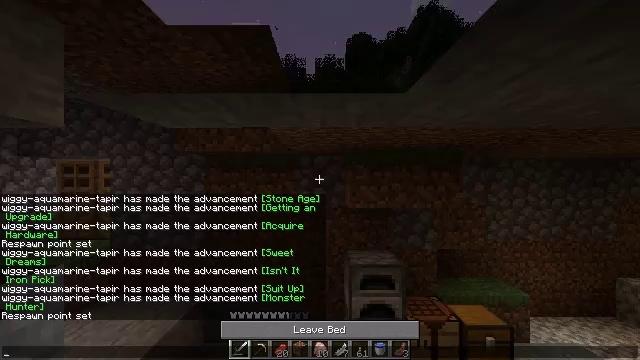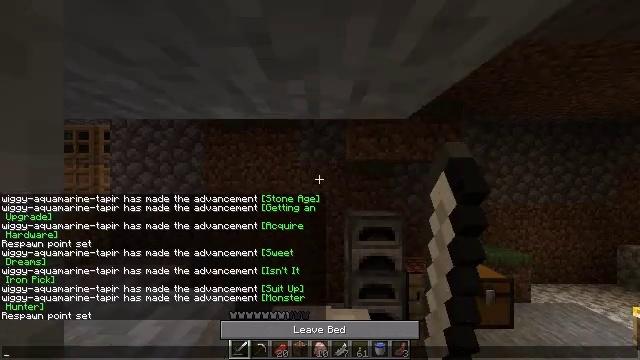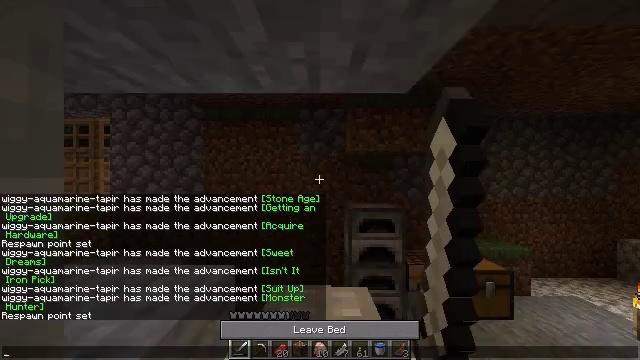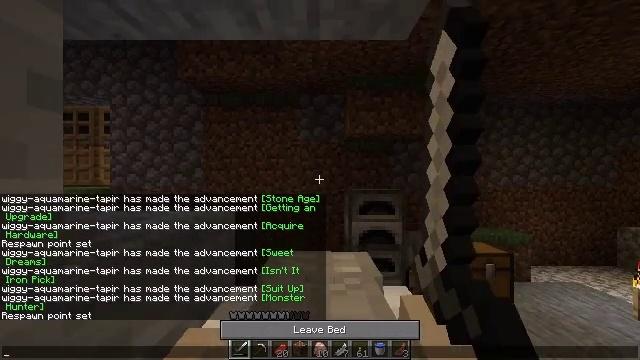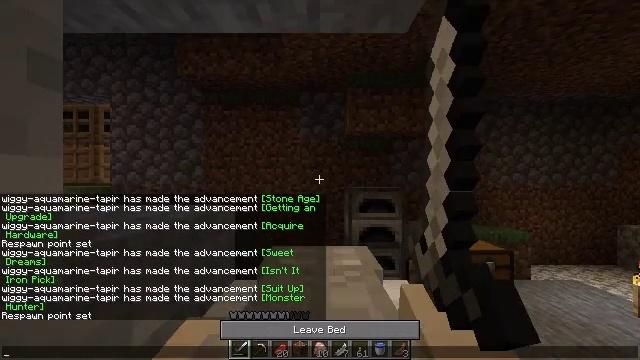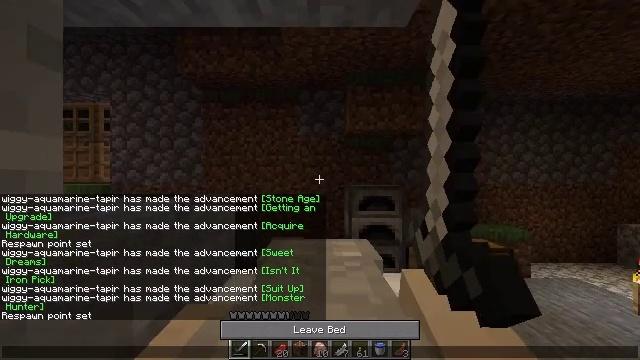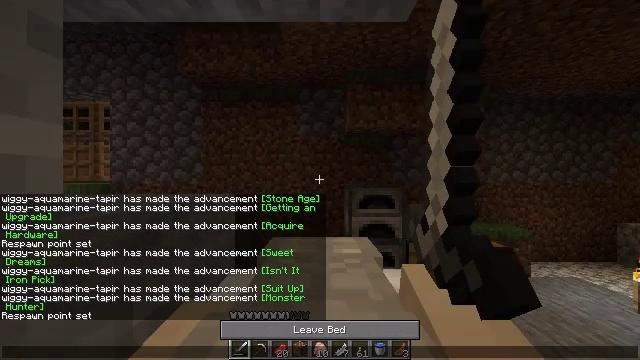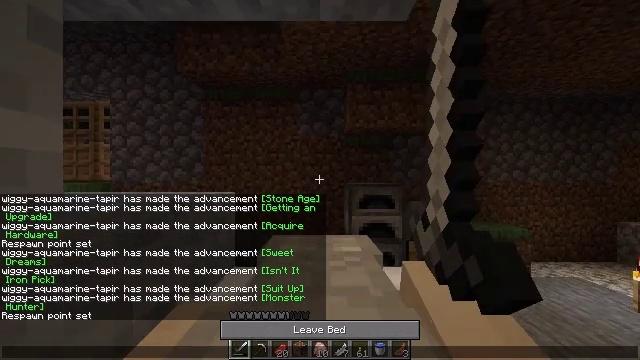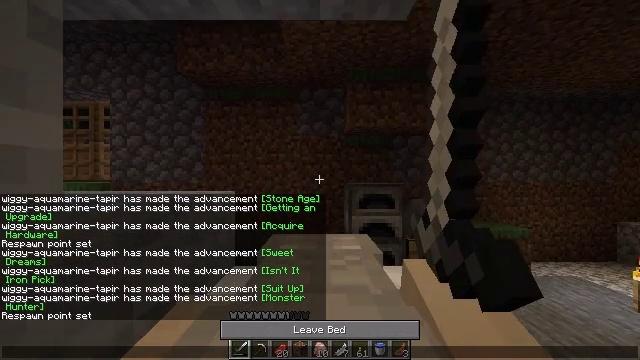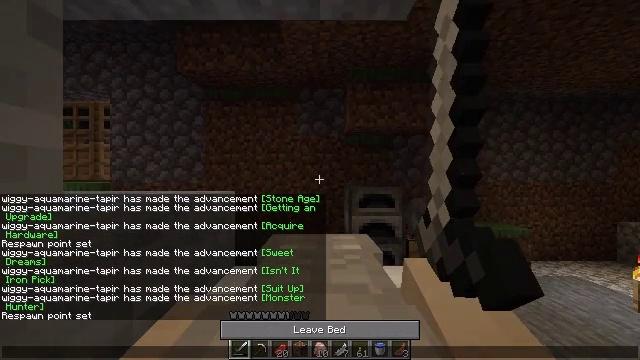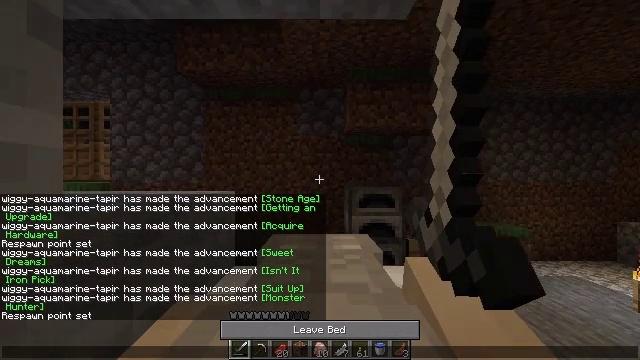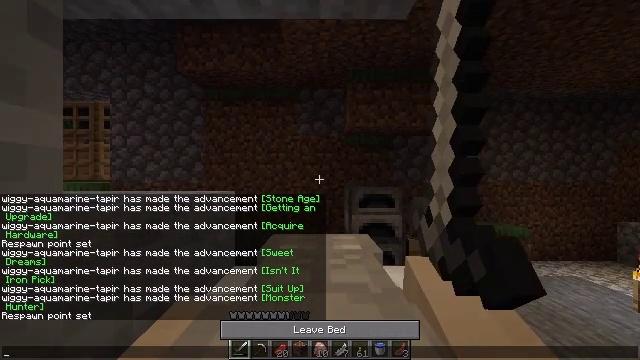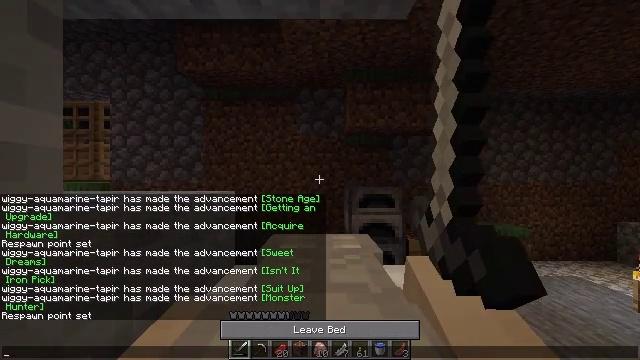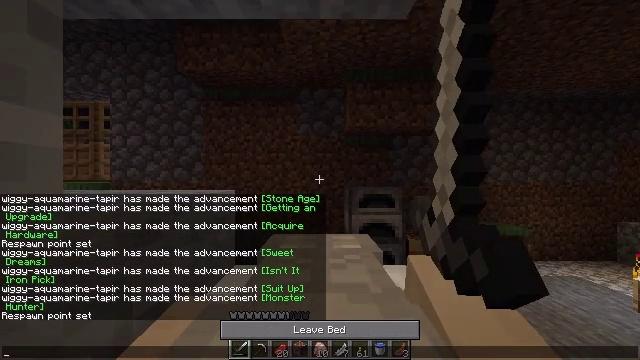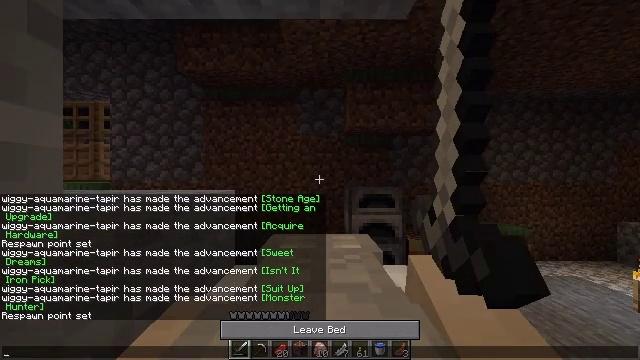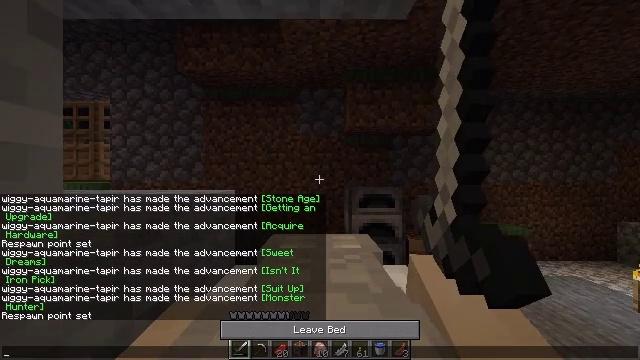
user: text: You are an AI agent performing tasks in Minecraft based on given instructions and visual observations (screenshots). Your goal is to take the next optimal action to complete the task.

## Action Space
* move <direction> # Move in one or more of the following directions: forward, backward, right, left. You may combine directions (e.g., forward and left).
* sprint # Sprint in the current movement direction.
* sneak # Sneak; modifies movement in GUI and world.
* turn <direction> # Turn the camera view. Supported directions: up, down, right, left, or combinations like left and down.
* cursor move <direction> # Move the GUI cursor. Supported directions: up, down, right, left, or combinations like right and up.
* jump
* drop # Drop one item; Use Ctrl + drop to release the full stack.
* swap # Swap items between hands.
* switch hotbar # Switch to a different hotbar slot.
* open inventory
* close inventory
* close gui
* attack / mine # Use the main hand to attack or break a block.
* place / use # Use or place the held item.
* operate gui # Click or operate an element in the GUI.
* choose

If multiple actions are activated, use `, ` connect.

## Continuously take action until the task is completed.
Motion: motion action
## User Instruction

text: Break the sand block.
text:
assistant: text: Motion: open gui
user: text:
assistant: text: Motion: no_op
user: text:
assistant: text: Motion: no_op
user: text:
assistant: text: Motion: no_op
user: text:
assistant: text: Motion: no_op
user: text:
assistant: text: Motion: no_op
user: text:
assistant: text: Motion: no_op
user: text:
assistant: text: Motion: no_op
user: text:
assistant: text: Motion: no_op
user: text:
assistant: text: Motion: no_op
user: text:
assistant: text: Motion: no_op
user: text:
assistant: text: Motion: no_op
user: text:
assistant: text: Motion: no_op
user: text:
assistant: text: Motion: no_op
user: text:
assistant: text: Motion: no_op
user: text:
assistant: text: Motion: no_op
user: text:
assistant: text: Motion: no_op
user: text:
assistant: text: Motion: no_op
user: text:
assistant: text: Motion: no_op
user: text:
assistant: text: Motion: no_op
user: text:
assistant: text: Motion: no_op
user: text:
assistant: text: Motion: no_op
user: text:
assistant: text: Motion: no_op
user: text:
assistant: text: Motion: no_op
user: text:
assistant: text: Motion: no_op
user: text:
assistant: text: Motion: no_op
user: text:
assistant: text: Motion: no_op
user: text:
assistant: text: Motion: no_op
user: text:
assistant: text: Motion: no_op
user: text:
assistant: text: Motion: no_op